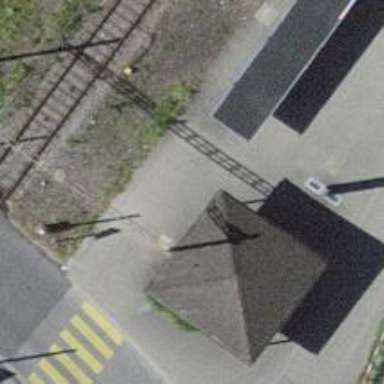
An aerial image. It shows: Halt on the railway.